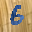
Label: 6